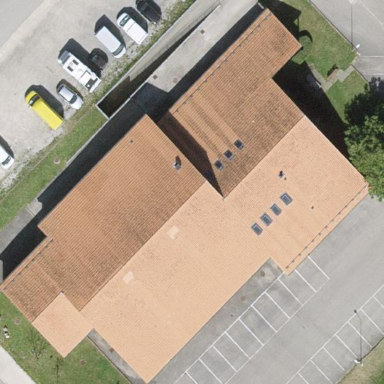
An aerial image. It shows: Community centre housed in building.